Question: We need to download the list of items from server everyday, the server gives the groceries list. Some items are of no use for us as we don't sell them.
Some are needed and we specify them by 'array = columnHeadingsNeeded'
We need to process the downloaded raw list and generate a 2d array for Google sheet and that would look like
columnHeadingsNeeded may vary over time and hence we keep them in an array.
<URL>

We need to combine the specified categories of items and have a 2d array for populating to Google sheet
Hence the end result is nothing but 2d array as shown in the image
I have tried with
'''
<!DOCTYPE html>
<html>
<body>
<script>
//*******************INPUTS BY USER***************************/
//input from user
var combineHeaderData = ["fruits"]; //this will change everyday it can be berries or only vegetables or both and combination and so on
//input from user
var columnHeadingsNeeded = [
"fruits 1",
"fruits 2",
"fruits 3",
"fruits 4",
"fruits 5",
"vegetables 1",
"vegetables 2"
]
//*******************END INPUTS BY USER***************************/
//.....
//ajax code here that downloads the response from server everyday
//......
//.......
var downloadedJSON = [{
"vegetables 1": "carrot",
"vegetables 2": "cabbage",
"fruits 1": "banana",
"fruits 2": "apple",
"fruits 3": "orange",
"nuts 1": "cashew"
},
{
"vegetables 1": "beans",
"fruits 1": "watermelon",
"fruits 2": "apple",
"fruits 3": "orange",
"nuts 1": "cashew",
"berries 1": "strawberry",
"berries 1": "blueberry",
}
]
//*******************PROCESSING THE DISPLAY BASED ON INPUTS***************************/
let table = downloadedJSON.map(f =>
columnHeadingsNeeded.map(function(k) {
return f[k] ?? ''
})
).sort()
table.unshift(columnHeadingsNeeded.map(function(k) {
return k
}))
document.write(JSON.stringify(table))
</script>
</body>
</html>
'''
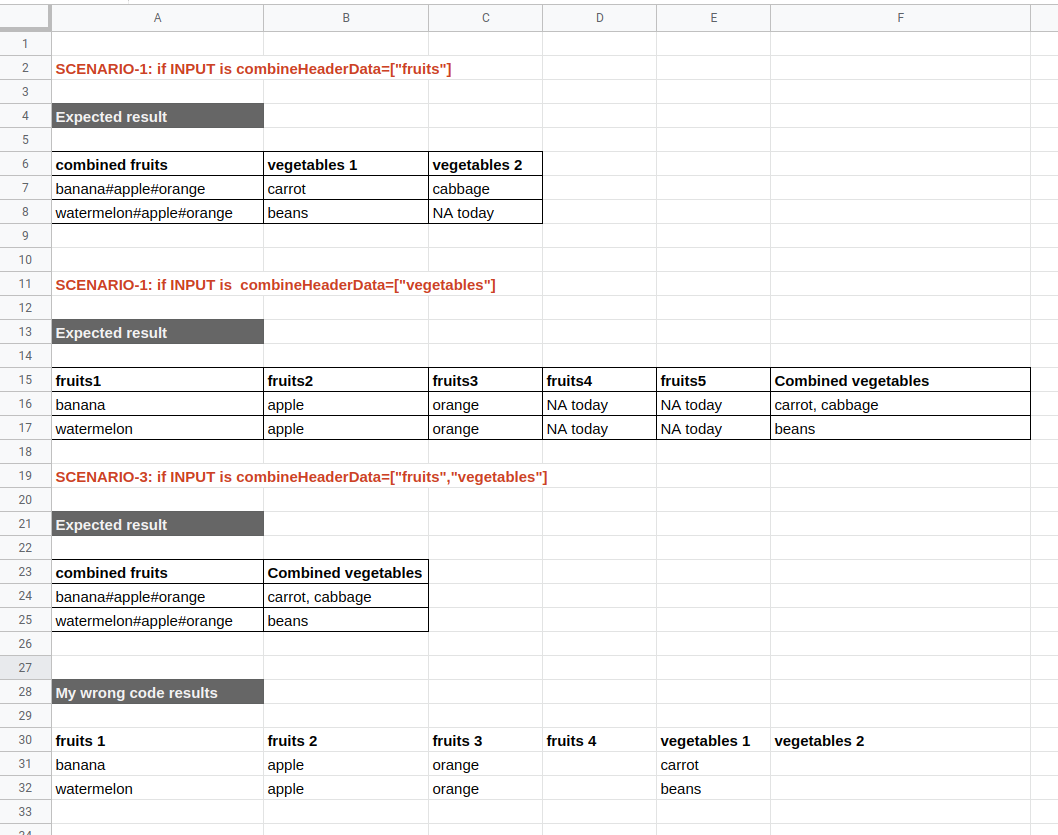
Answer: '''
const downloadedJSON = download();
combine(downloadedJSON, ['fruits']);
combine(downloadedJSON, ['vegetables']);
combine(downloadedJSON, ['fruits', 'vegetables']);
function combine(data, combineHeaderData) {
//input from user
const columnHeadingsNeeded = [
"fruits 1",
"fruits 2",
"fruits 3",
"fruits 4",
"fruits 5",
"vegetables 1",
"vegetables 2"
];
const separator = {
'fruits': '#',
'vegetables': ', '
};
let headers = [];
columnHeadingsNeeded.forEach(header => {
const category = header.match(/.+(?= \d+)/)[0];
for (const input of combineHeaderData) {
if (headers.includes(category)) {
return;
}
else if (input === category) {
headers.push(category);
return;
}
}
headers.push(header);
});
const body = new Array(data.length).fill().map(e => []);
data.forEach((row, i) => {
for (const header of headers) {
let value;
if (!header.match(/\d$/)) {
const keys = Object.keys(row).filter(key => key.match(/.+(?= \d+)/)[0] === header);
const values = [];
for (const [key, value] of Object.entries(row)) {
if (keys.includes(key)) { values.push(value); }
}
value = values.join(separator[header]);
}
else {
value = row[header] || '';
}
body[i].push(value);
}
});
headers = headers.map(e => {
if (e.match(/\d$/)) { return e; }
else { return 'Combined ' + e; }
});
const result = [headers, ...body];
console.log(JSON.stringify(result));
}
function download() {
return [
{
"vegetables 1": "carrot",
"vegetables 2": "cabbage",
"fruits 1": "banana",
"fruits 2": "apple",
"fruits 3": "orange",
"nuts 1": "cashew"
},
{
"vegetables 1": "beans",
"fruits 1": "watermelon",
"fruits 2": "apple",
"fruits 3": "orange",
"nuts 1": "cashew",
"berries 1": "strawberry",
"berries 1": "blueberry",
}
];
}
'''